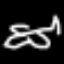
Label: airplane